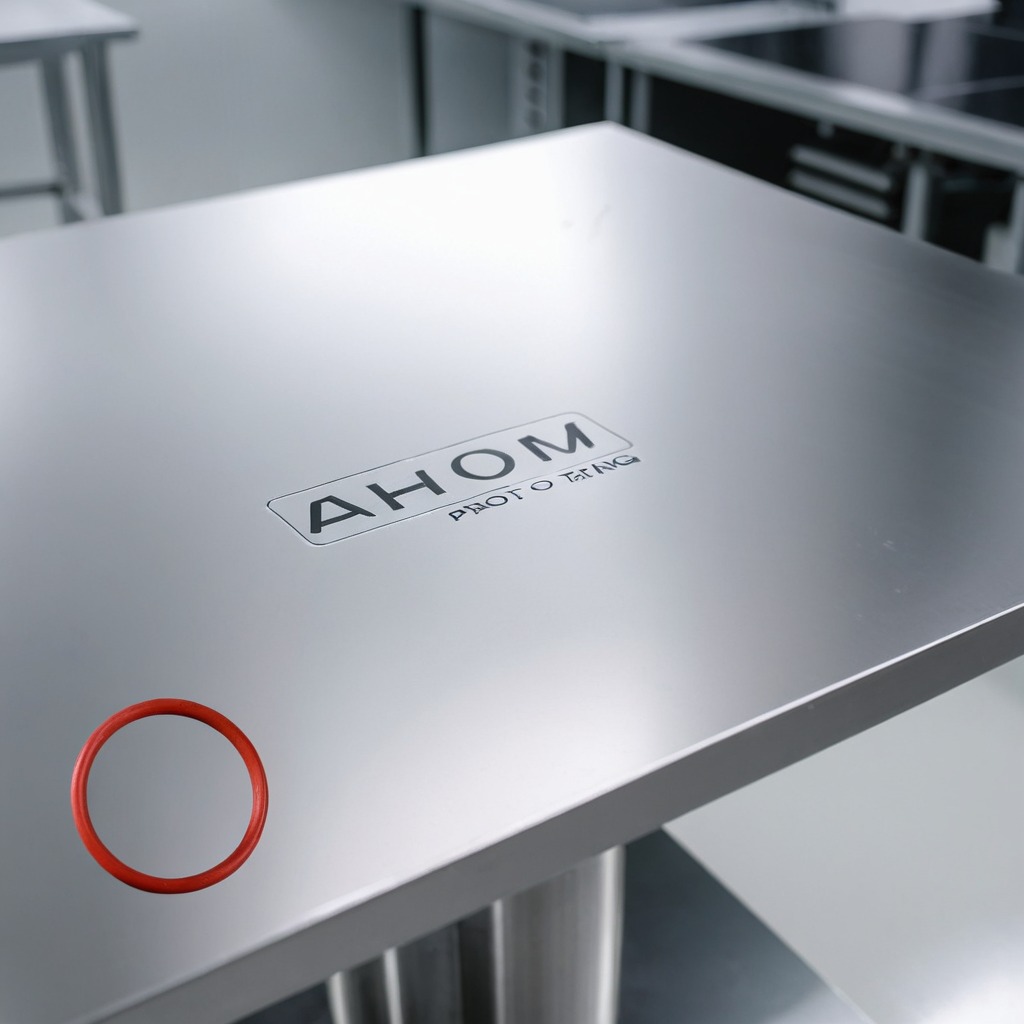
A rubber O-ring is lying on a stainless steel table.